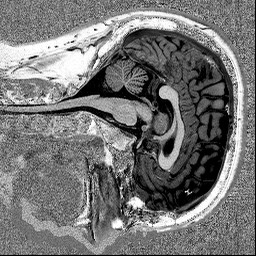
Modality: UNIT1
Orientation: sagittal
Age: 29
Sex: male
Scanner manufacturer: siemens
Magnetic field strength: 3 T
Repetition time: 5 s
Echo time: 0.00298 s